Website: lowes
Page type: account-selection
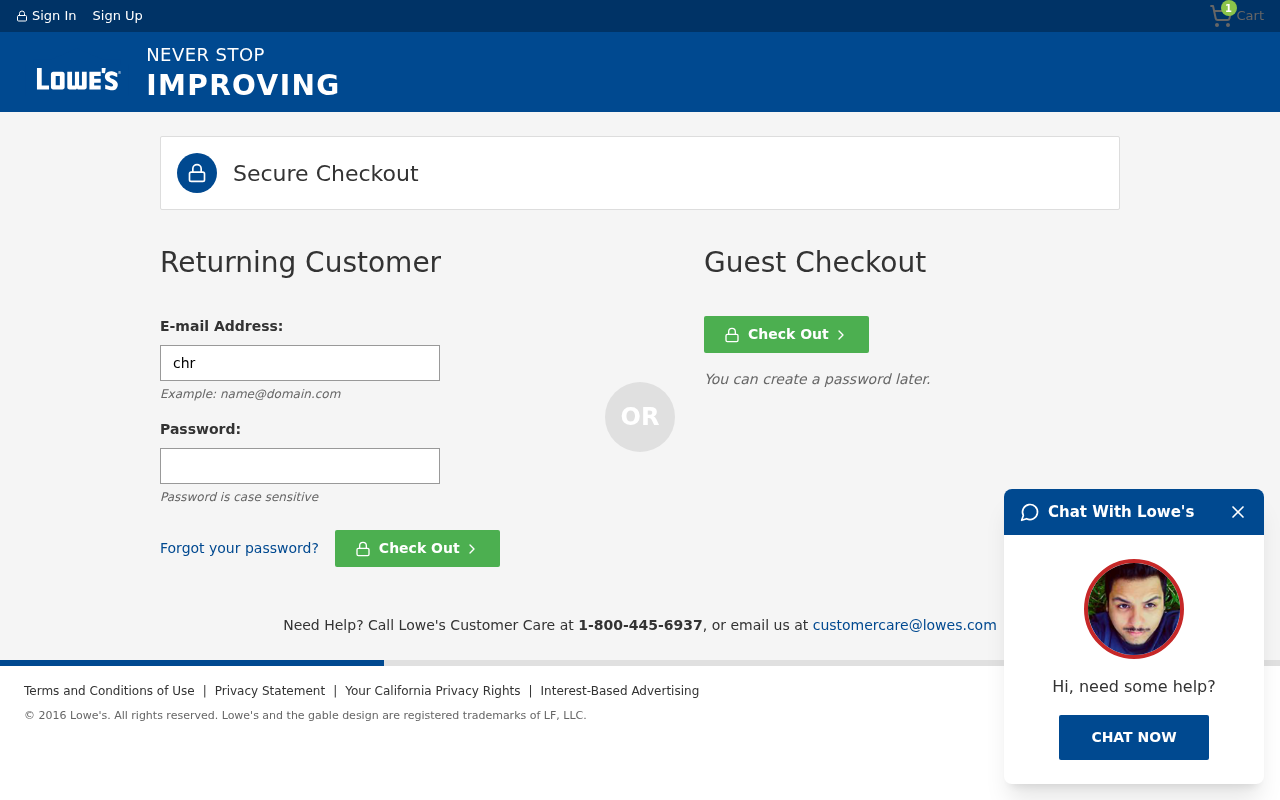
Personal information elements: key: PII_LOGIN_USERNAME
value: christopher_mack
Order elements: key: ORDER_NUM_ITEMS
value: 1